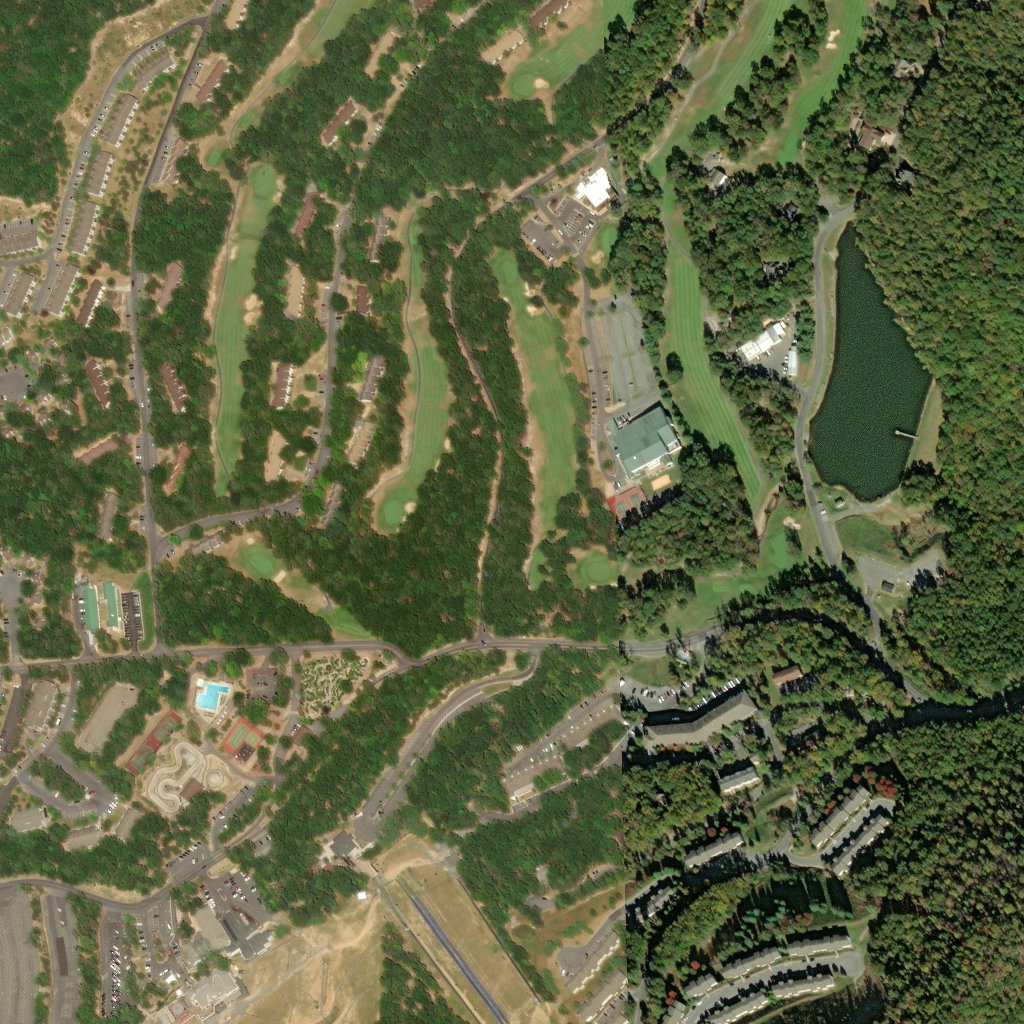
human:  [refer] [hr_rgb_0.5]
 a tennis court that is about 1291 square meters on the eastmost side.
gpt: <box>[[58, 47, 63, 52, 0]]</box>